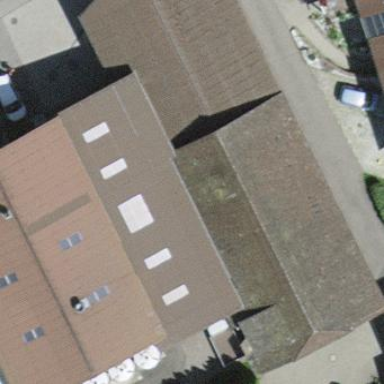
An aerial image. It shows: Warehouse.